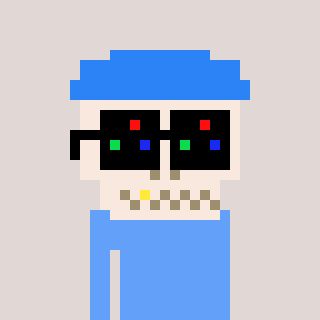
a pixel art character with square black sunglasses, a skeleton-hat-shaped head and a blue-colored body on a warm background